Aerial crown-view tile of a tropical tree (Barro Colorado Island, Panama), acquired 20240918:
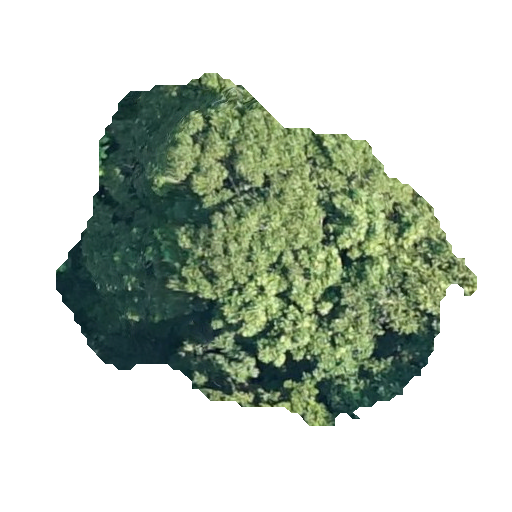
Species: Dipteryx oleifera
GBIF accepted scientific name: Dipteryx oleifera
Crown area: 149.302 m²